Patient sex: F
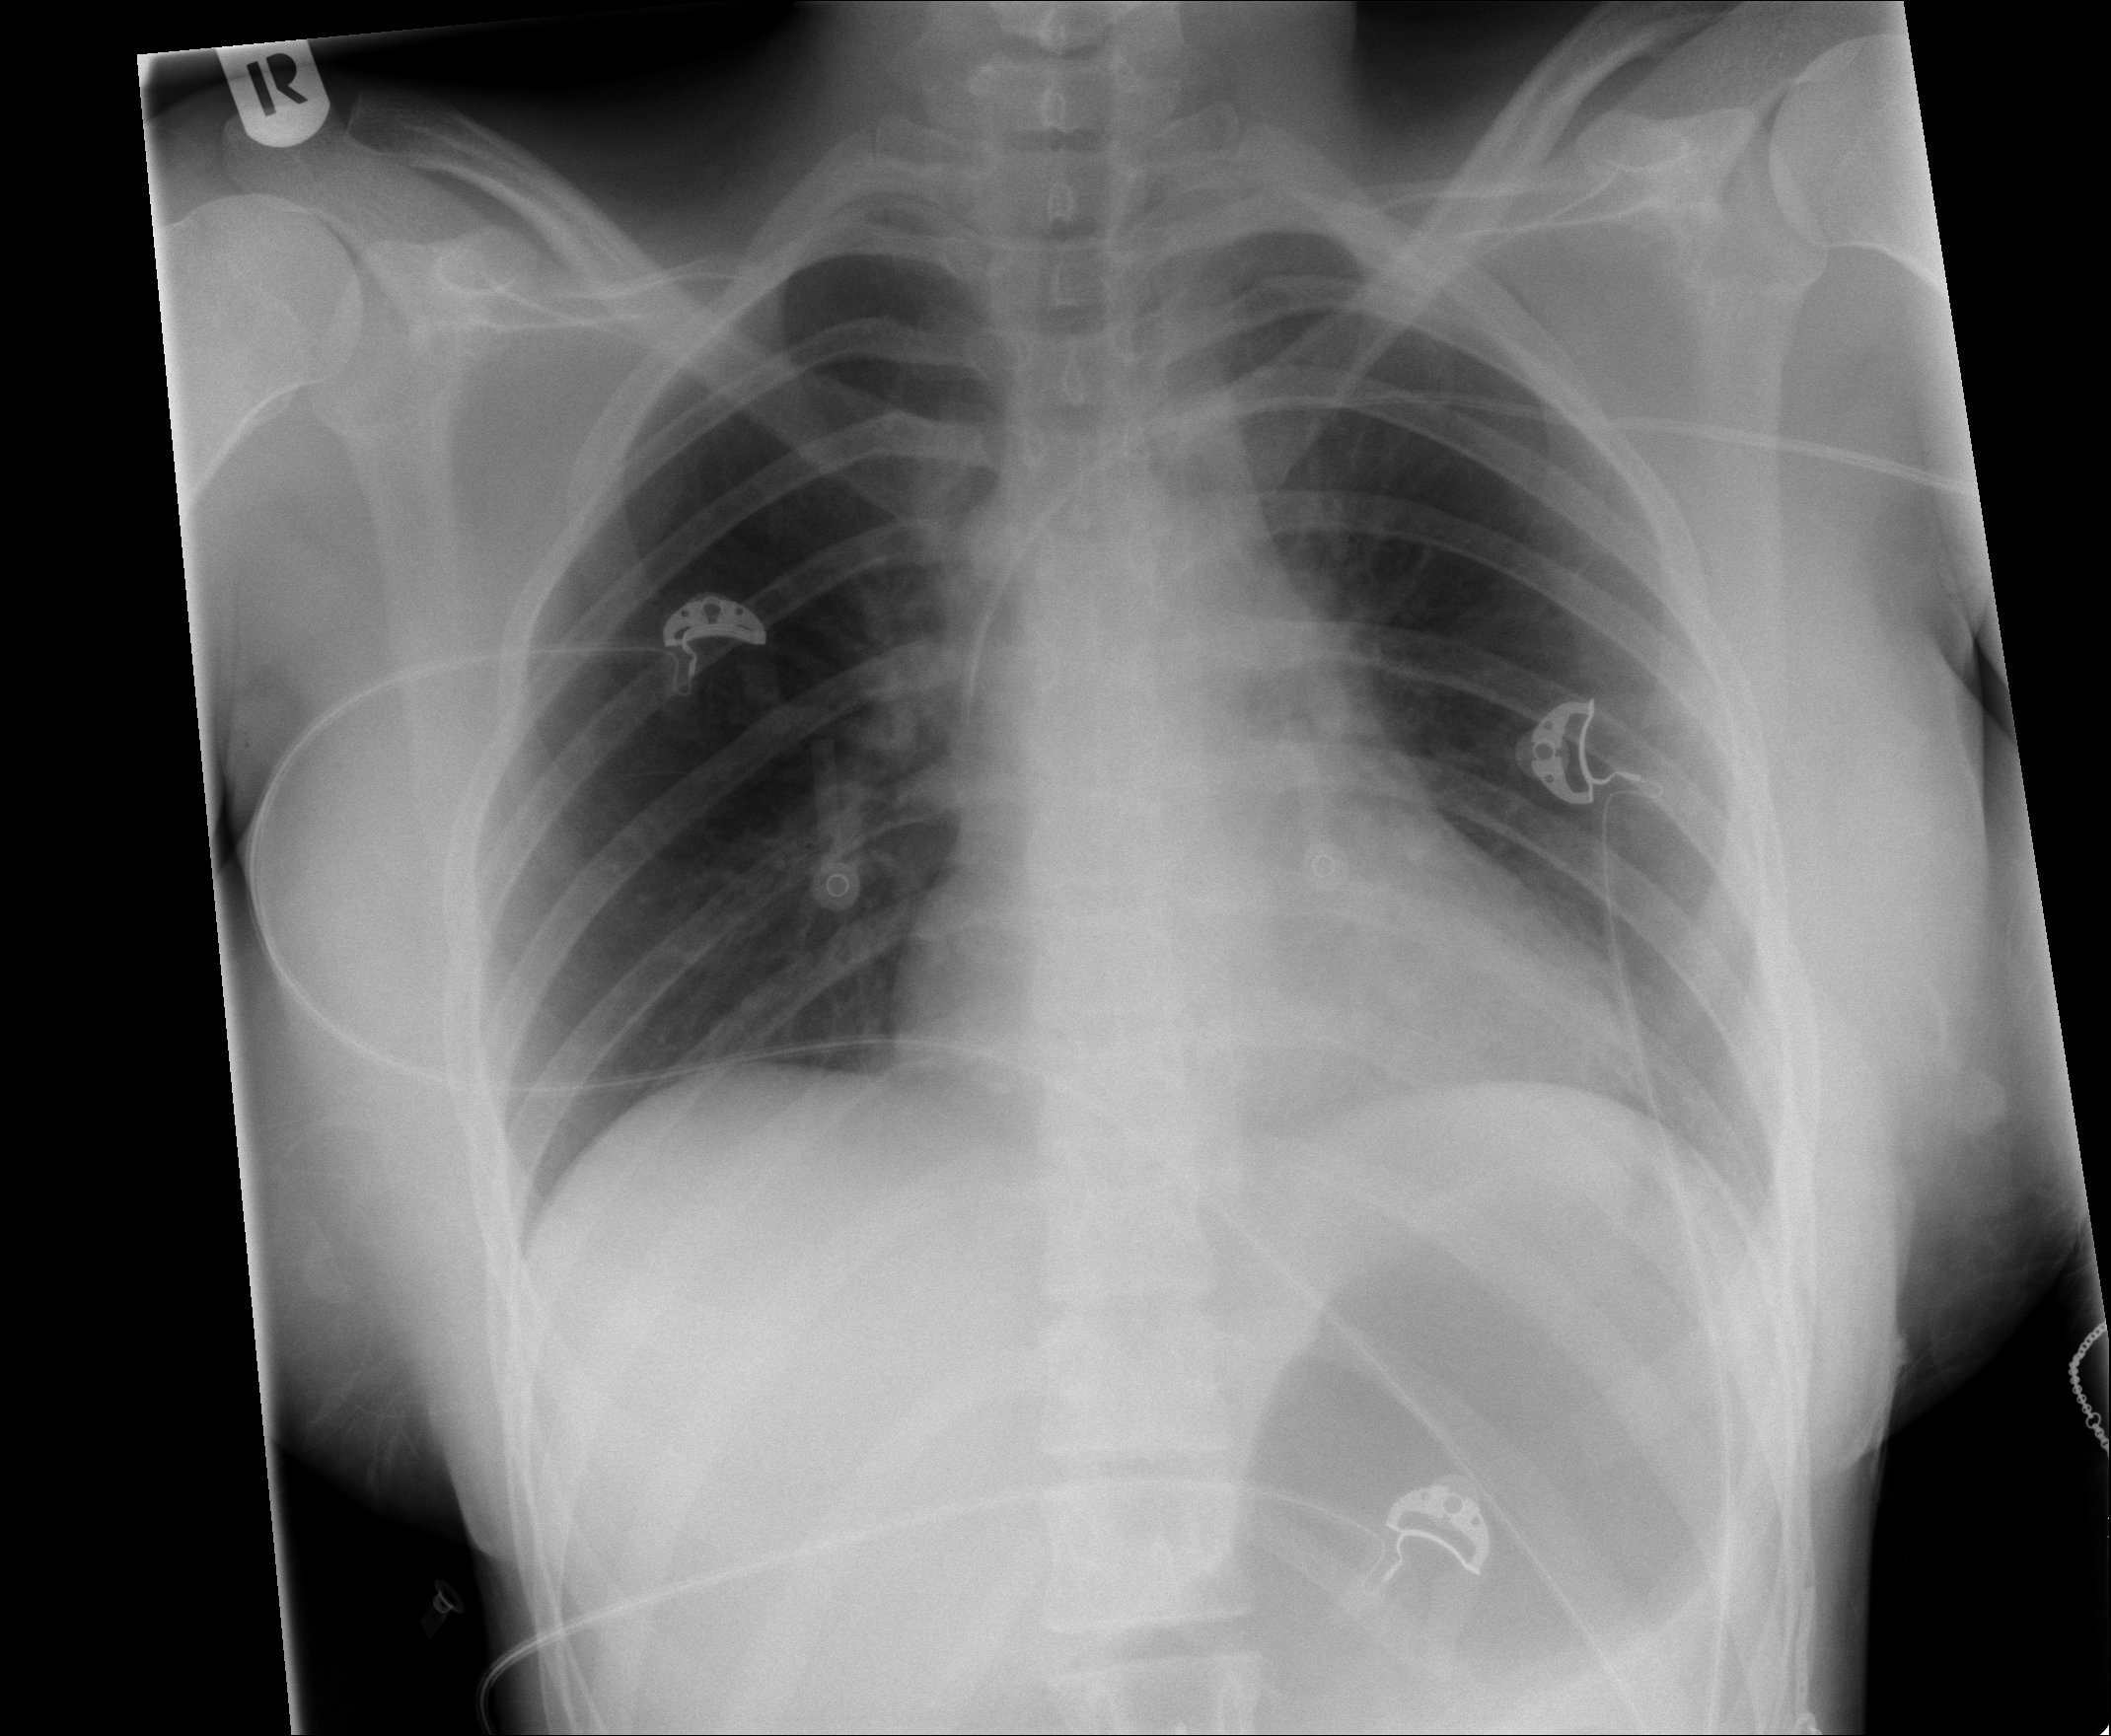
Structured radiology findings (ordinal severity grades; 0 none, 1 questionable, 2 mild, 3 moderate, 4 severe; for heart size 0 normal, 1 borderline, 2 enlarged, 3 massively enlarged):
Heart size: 0
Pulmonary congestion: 0
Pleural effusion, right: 0
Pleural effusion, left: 0
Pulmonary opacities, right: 0
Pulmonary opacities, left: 0
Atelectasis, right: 0
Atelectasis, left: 2